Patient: sex M, age 69
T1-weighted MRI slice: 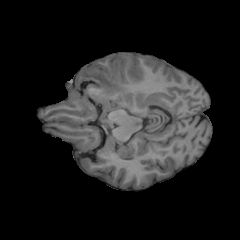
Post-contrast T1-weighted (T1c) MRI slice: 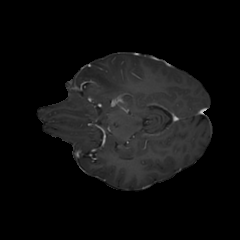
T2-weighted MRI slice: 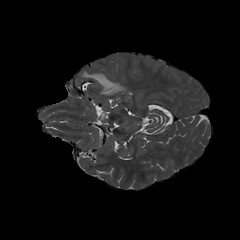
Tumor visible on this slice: yes
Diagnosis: Glioblastoma, IDH-wildtype
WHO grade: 4